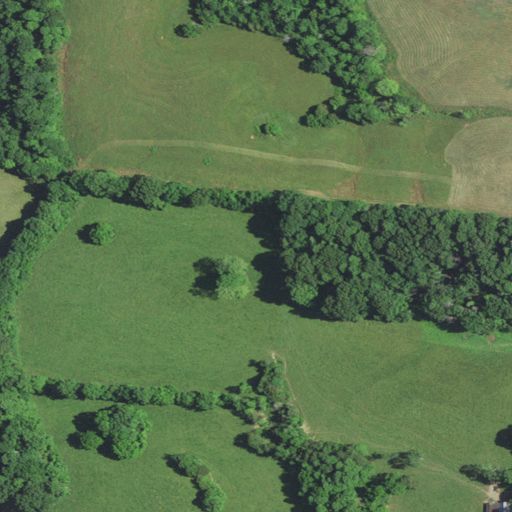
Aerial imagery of ridge(s) in Kentucky named Earl Ridge containing pasture, deciduous forest, mixed forest, and open development